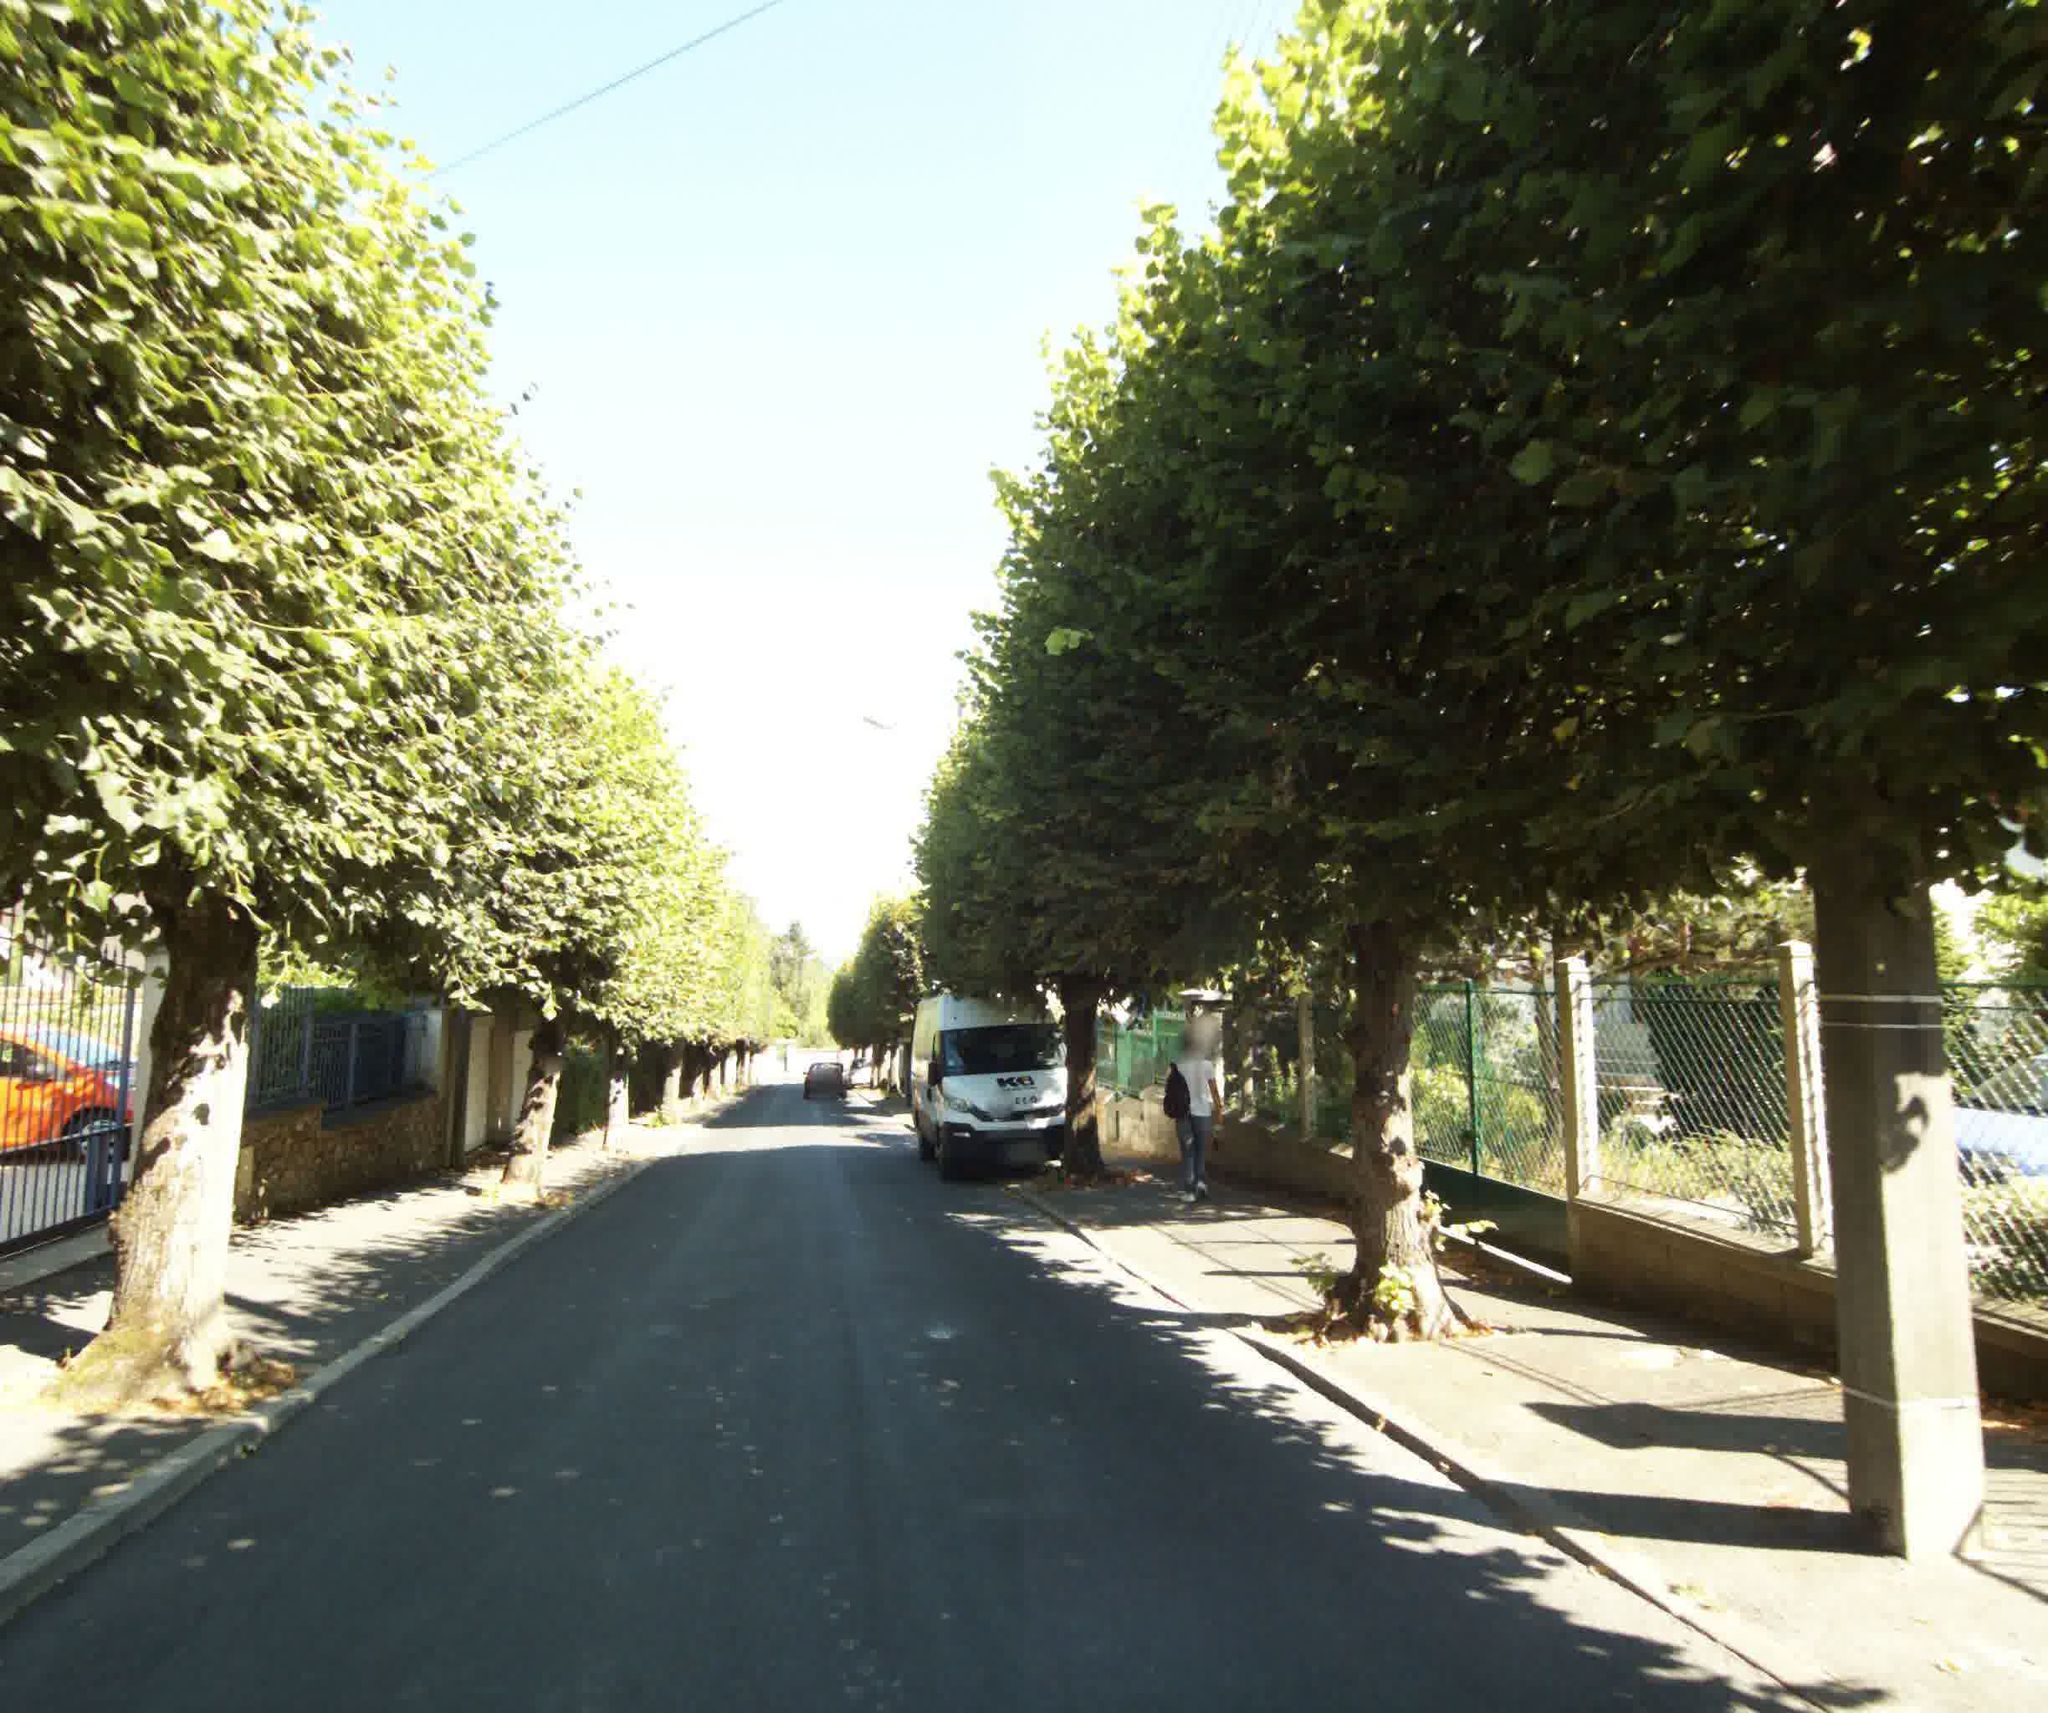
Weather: clear
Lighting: day
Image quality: good
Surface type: driving surface
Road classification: residential
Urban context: urban centre
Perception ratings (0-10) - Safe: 6.75, Lively: 6.41, Beautiful: 9.25, Boring: 5.38, Depressing: 4.23, Wealthy: 3.97